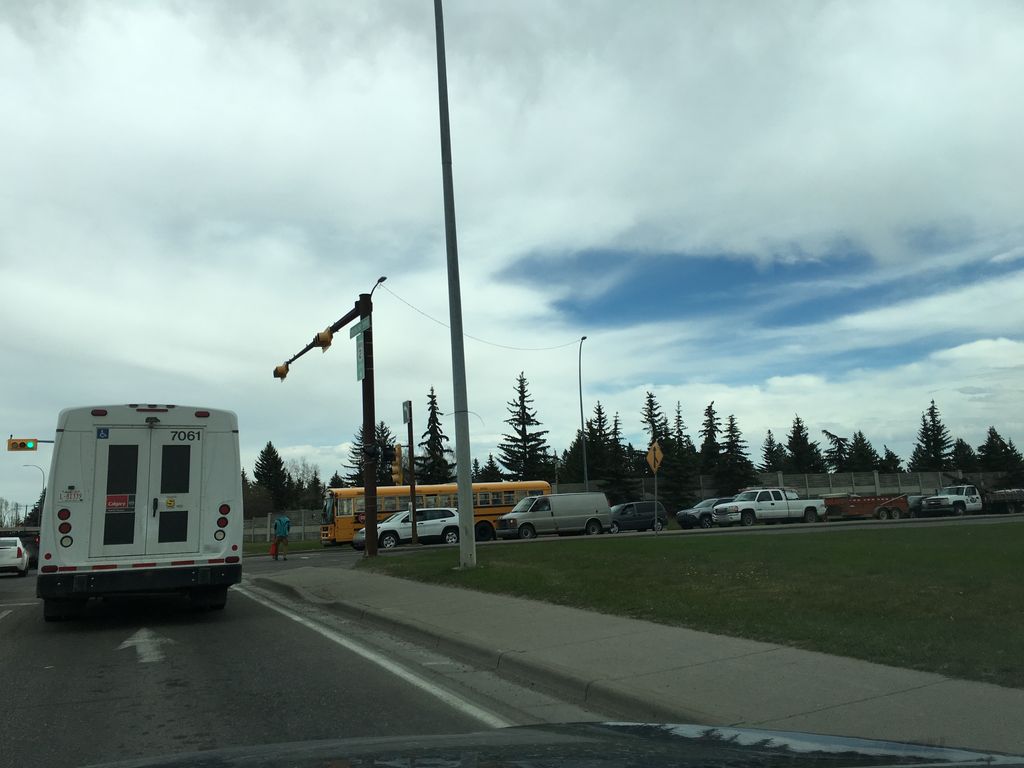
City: calgary